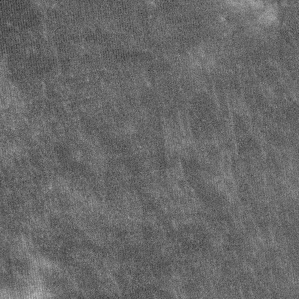
Label: frost